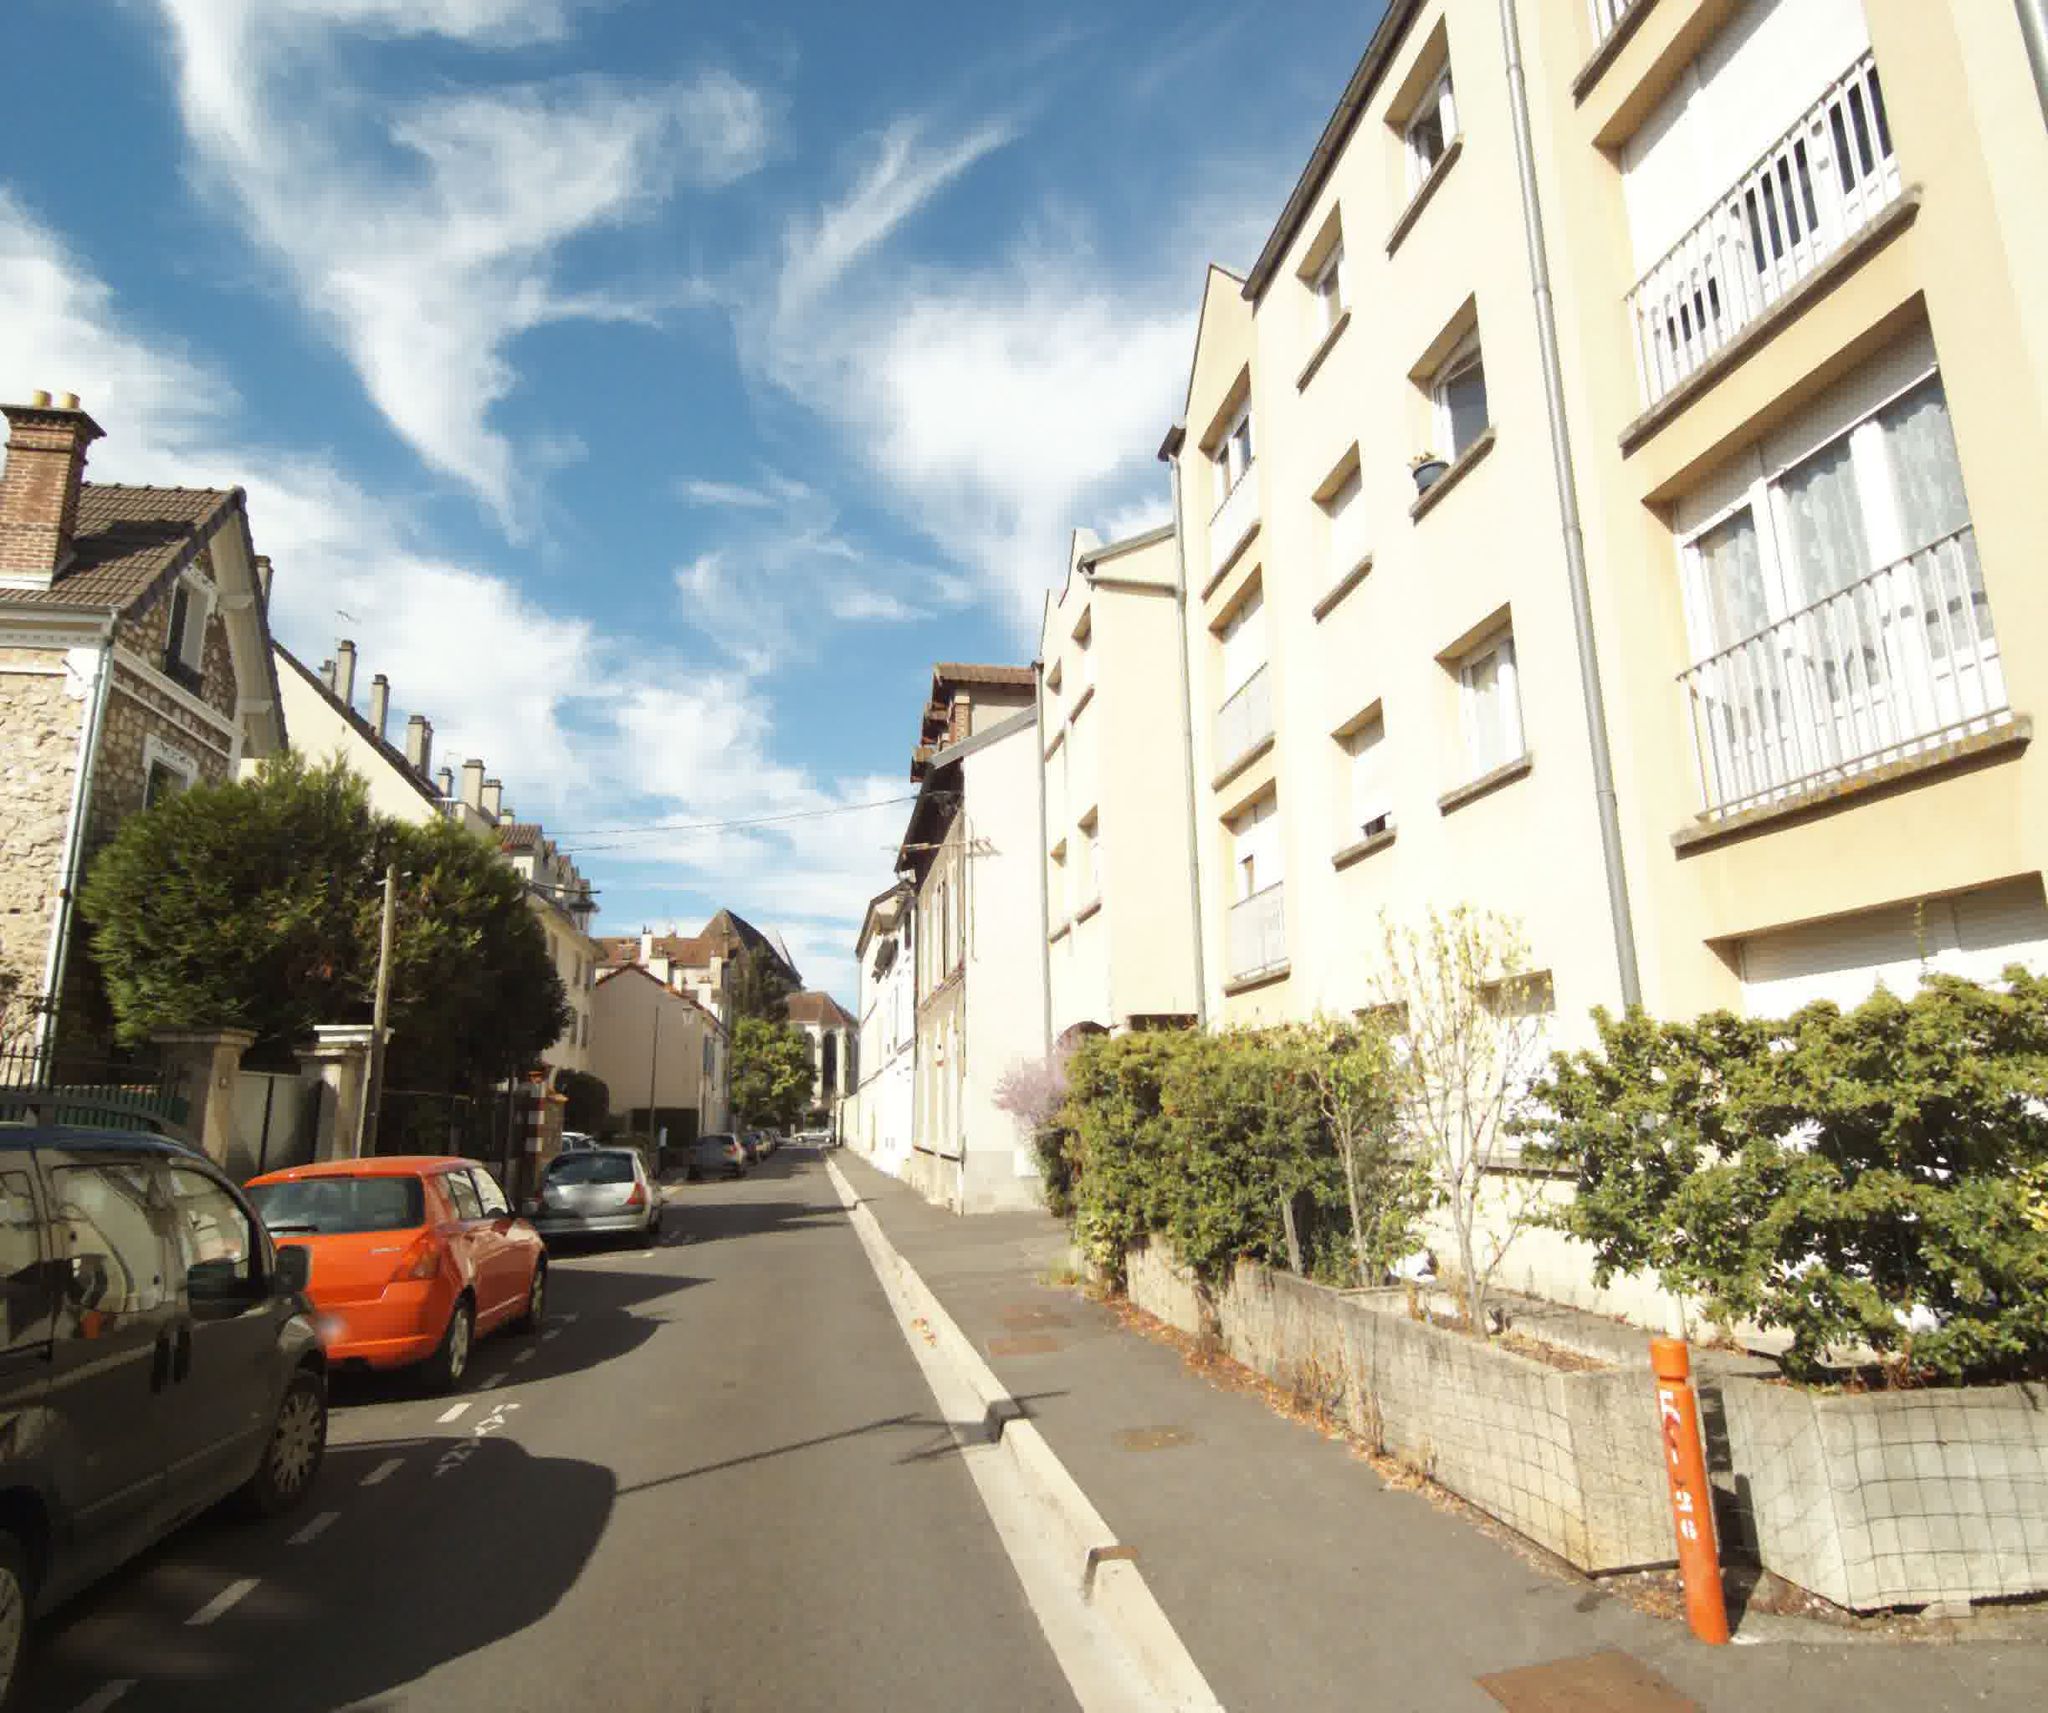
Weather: cloudy
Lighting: day
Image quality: good
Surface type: cycling surface
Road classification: residential, unclassified
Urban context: urban centre
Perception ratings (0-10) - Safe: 5.67, Lively: 9.39, Beautiful: 3.49, Boring: 2.82, Depressing: 2.33, Wealthy: 9.17